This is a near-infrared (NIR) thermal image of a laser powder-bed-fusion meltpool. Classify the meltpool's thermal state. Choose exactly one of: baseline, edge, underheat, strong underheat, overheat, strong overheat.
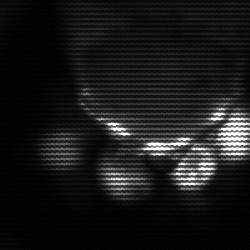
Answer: baseline